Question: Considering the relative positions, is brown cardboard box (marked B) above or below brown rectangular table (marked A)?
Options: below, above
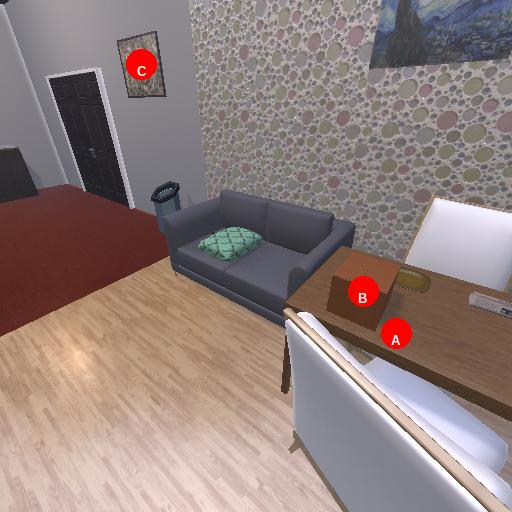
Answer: below